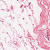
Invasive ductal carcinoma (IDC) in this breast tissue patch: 0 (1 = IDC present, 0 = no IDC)